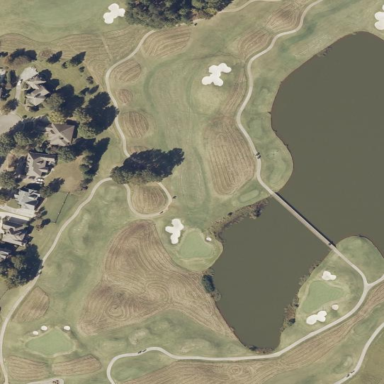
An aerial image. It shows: Rough area in golf course.